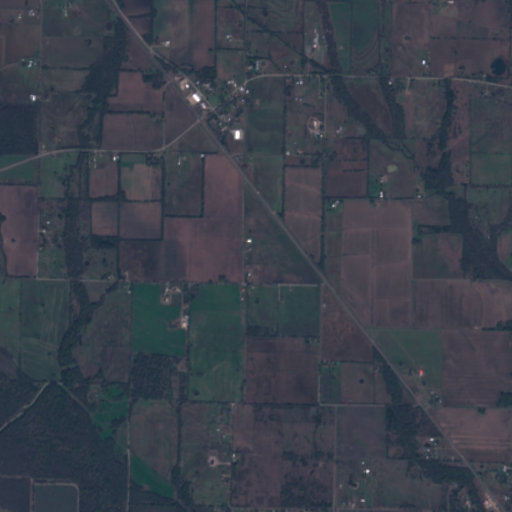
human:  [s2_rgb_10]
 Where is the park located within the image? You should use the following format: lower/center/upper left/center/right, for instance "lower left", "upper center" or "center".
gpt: The park is located in the upper right of the image.
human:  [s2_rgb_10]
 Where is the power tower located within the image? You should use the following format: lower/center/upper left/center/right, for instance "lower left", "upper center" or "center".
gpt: The power tower is located in the lower left of the image.
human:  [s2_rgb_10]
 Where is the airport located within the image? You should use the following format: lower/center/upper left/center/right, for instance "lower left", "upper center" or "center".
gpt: There is no airport in the image.